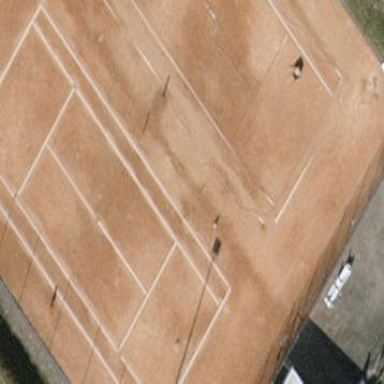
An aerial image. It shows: Tennis court in leisure pitch.